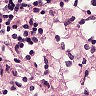
Metastatic tissue present: no